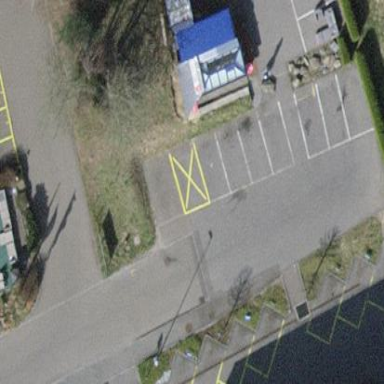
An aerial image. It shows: Street side parking area.